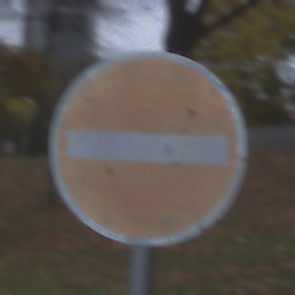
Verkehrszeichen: VerbotDerEinfahrt
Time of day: MorningAfternoon
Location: Outdoor (Urban)
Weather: Overcast
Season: NotSpecified
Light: Natural